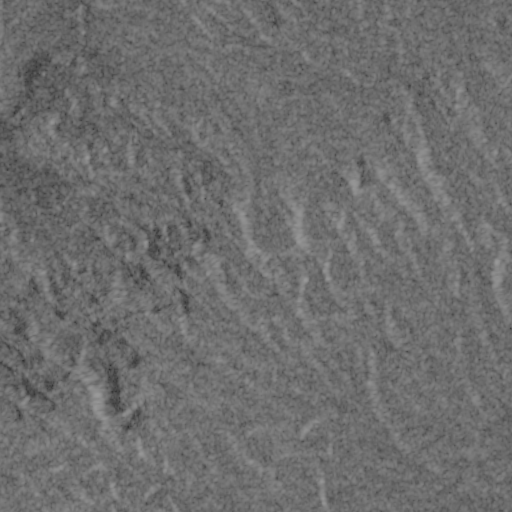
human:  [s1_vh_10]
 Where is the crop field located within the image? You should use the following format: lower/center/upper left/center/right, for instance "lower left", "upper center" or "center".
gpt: The crop field is located in the upper left of the image.
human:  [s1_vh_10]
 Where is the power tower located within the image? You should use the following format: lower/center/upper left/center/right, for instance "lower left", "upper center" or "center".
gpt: The power tower is located in the upper left of the image.
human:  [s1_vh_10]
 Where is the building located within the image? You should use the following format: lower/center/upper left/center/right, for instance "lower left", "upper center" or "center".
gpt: The building is located in the upper left of the image.
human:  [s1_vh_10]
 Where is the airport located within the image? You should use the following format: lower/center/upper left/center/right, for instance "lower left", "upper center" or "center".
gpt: There is no airport in the image.

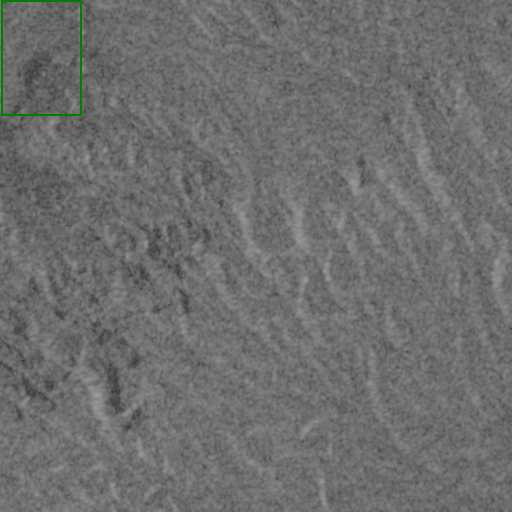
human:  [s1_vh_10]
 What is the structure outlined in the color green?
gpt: The structure outlined in green is a crop field.
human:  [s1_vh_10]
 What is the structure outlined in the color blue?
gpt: There is no blue outline.